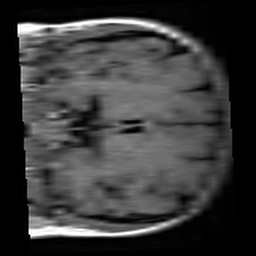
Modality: T1w
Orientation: coronal
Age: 21
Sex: female
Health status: healthy
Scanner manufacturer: siemens
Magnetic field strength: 3 T
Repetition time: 4.1 s
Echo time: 0.0085 s